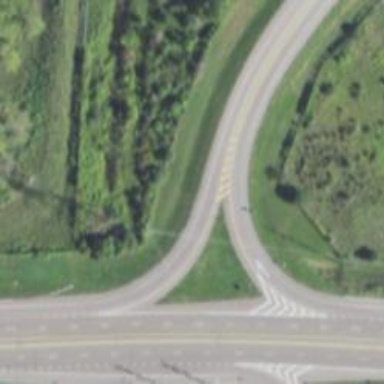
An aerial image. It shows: Trunk link highway with asphalt surface.